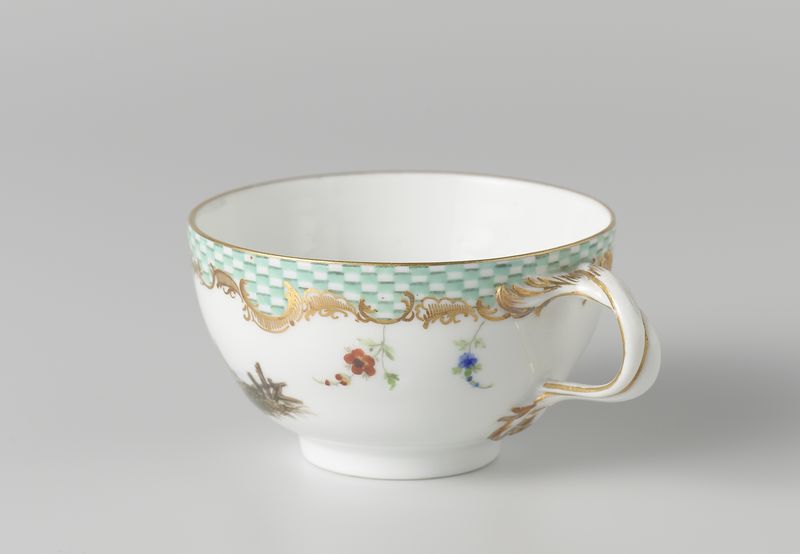
Titel: Kop, veelkleurig beschilderd met een landschap met figuren.
Künstler: Meissener Porzellan Manufaktur
Standort: Amsterdam
Institution: Rijksmuseum
Schlagwörter: weiß, tasse, porzellan, blanc, blanche, rouge, porcelaine, peinture, fleur, wertvoll, anse, branche, blue, coupe, gold, or, peinte, white, painting, flower, nid, porceleine, arabesque, china, cup, handle, blue*, white background, blank